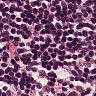
Metastatic tissue present: no